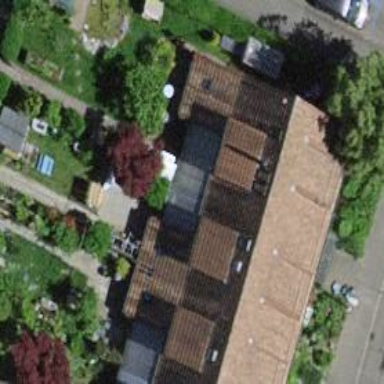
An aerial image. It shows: Terrace building.